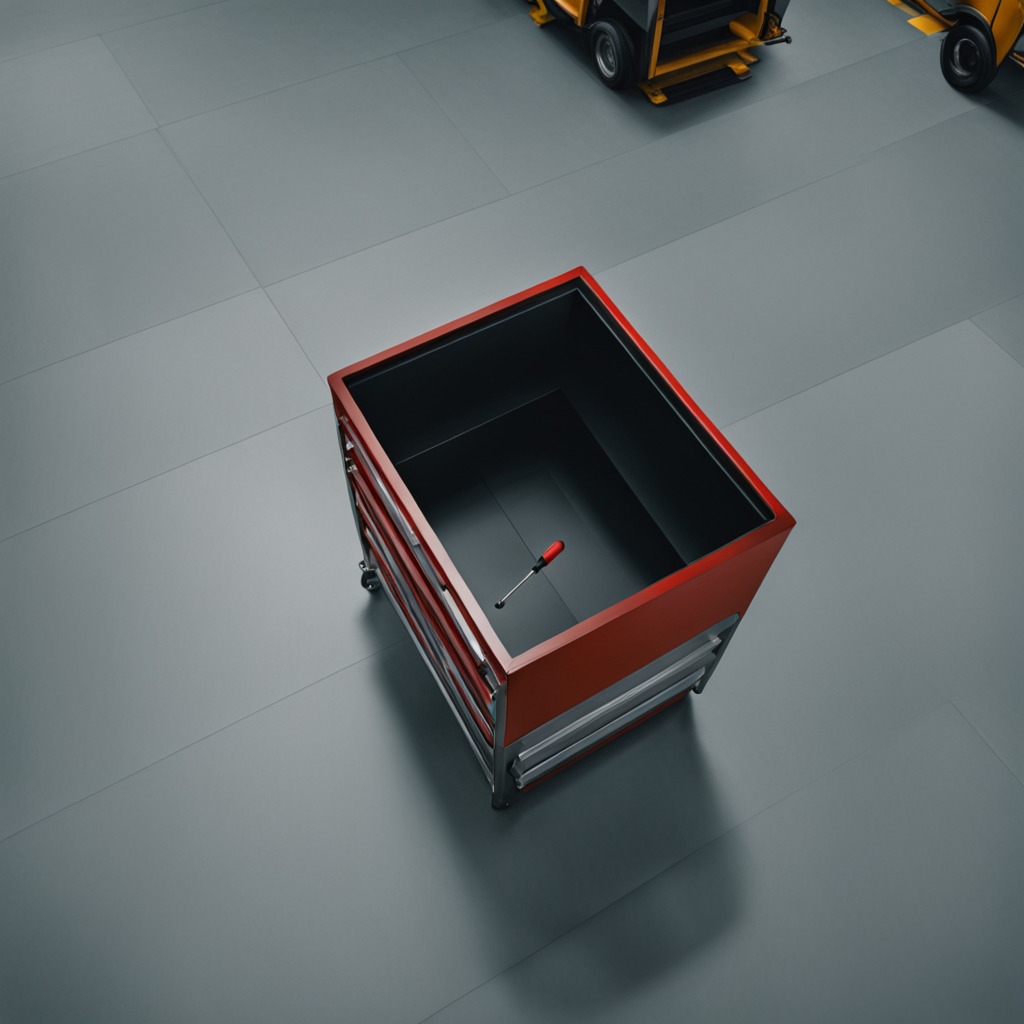
A screwdriver is lying on a toolbox surface in an airplane hangar workshop.